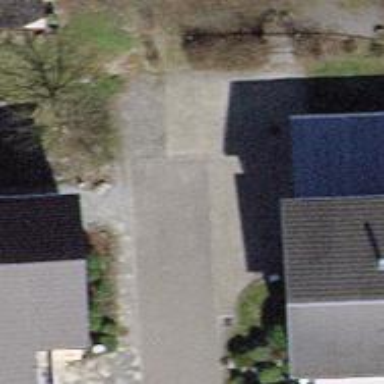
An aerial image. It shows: Asphalt driveway for service vehicles.